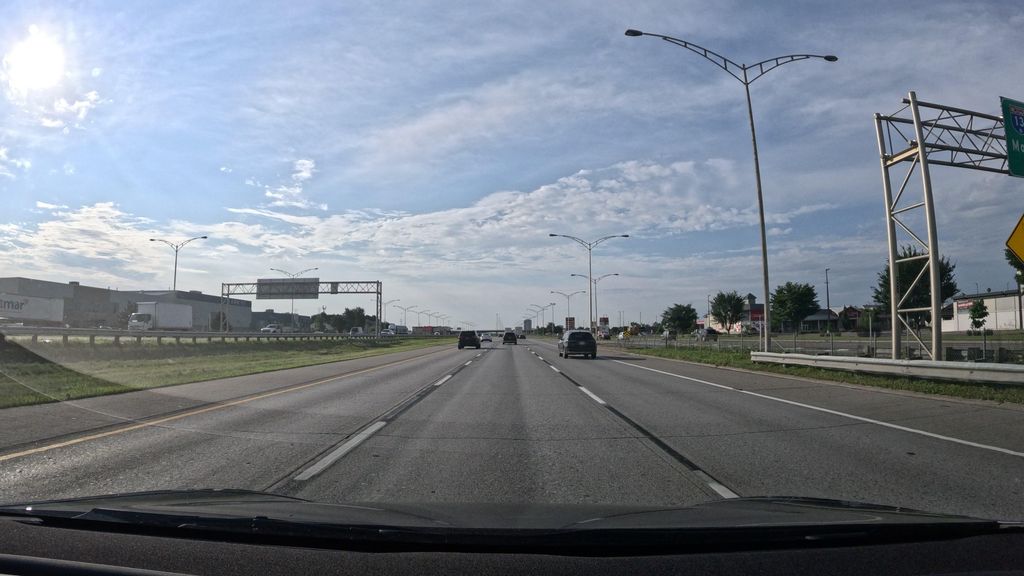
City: montreal